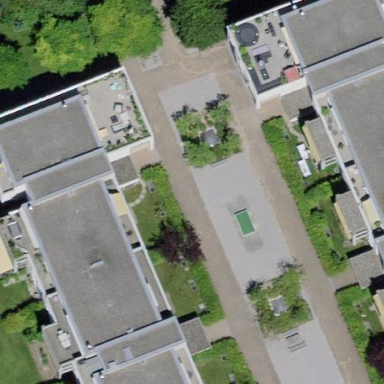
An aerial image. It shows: Garden area designated for leisure land.